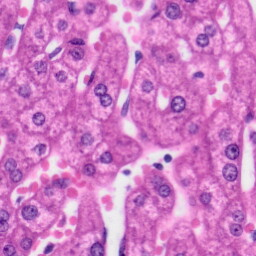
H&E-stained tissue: Liver